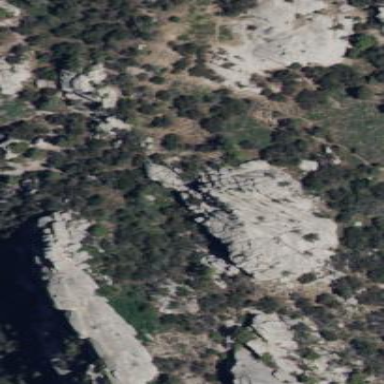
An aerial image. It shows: Landscape dominated by bare rock.